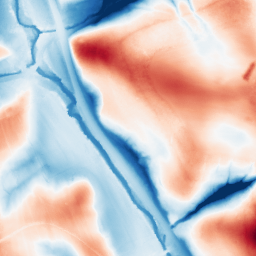
Category: edge_preserving
Decomposition family: guided
Decomposition parameters: radius: 32
eps: 0.01
Upsampling method: quintic
Upsampling parameters: scale: 4
Upsampling scale: 4